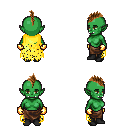
a pixel art fantasy rpg character, female body template, orc, green skin, yellow tattered cape, robe skirt, brown mohawk hairstyle, gold gloves, black shoes, four views (front, back, left, right), 2x2 character sprite sheet, small pixel art, hard edges, no anti-aliasing